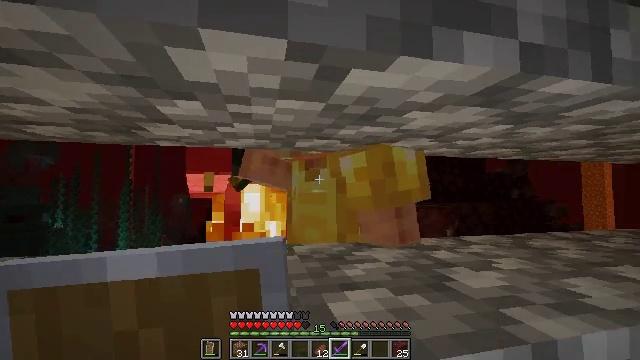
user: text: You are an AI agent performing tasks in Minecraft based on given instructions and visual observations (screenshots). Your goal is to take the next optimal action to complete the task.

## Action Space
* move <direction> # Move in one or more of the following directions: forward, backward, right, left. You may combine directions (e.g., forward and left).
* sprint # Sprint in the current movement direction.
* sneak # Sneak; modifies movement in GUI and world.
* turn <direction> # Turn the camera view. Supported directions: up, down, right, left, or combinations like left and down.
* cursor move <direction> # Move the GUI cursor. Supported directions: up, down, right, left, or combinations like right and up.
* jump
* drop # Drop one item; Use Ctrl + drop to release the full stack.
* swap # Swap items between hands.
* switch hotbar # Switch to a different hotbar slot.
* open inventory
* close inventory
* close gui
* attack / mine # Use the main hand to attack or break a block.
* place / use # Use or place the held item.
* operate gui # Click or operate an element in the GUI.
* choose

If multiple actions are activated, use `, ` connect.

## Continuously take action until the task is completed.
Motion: motion action
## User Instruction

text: Hunt the piglin.
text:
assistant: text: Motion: sneak